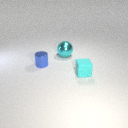
small cyan rubber cube in front of large cyan metal sphere